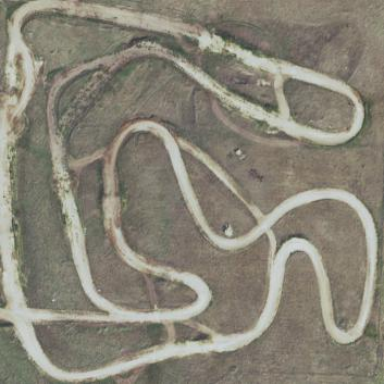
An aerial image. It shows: Raceway track with dirt surface.